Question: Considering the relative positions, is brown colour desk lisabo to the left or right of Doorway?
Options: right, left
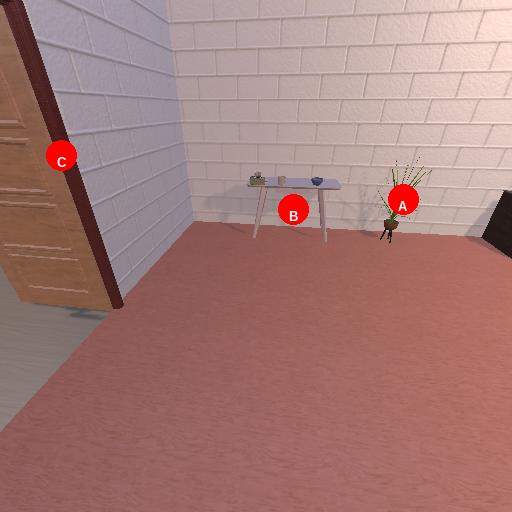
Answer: right